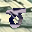
Label: 8